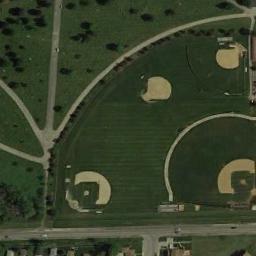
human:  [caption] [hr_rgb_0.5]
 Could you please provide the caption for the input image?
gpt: Four baseball diamonds of different sizes on the lawn with some trees .

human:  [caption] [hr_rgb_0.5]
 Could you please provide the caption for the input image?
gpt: There is a white house on the edge of the baseball field .

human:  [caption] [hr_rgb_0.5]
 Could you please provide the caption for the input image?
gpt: A big baseball diamond and three small baseball diamonds are in the middle of grass .

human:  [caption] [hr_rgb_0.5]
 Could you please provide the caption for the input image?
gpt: There are four baseball diamonds in the grass next to the roads .

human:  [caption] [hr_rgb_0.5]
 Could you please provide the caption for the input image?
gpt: There are many roads of different lengths beside the four baseball diamonds .